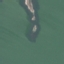
Land use / land cover class: SeaLake